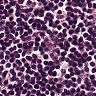
Metastatic tissue present: no